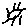
Label: sun